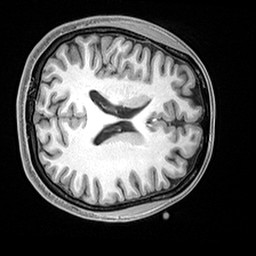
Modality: T1w
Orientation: axial
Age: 23
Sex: female
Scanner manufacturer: siemens
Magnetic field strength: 3 T
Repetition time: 2.4 s
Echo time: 0.00217 s